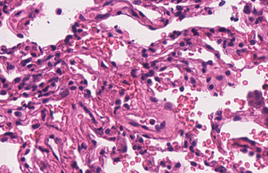
Tumor epithelial tissue: no
Tumor-associated stroma tissue: no
Normal tissue: yes